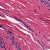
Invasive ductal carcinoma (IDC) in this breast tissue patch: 0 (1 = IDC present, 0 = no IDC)